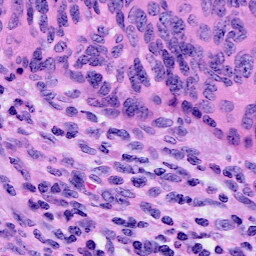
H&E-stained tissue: Cervix